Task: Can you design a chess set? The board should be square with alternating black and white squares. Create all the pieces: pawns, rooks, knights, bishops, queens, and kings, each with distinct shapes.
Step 2486:
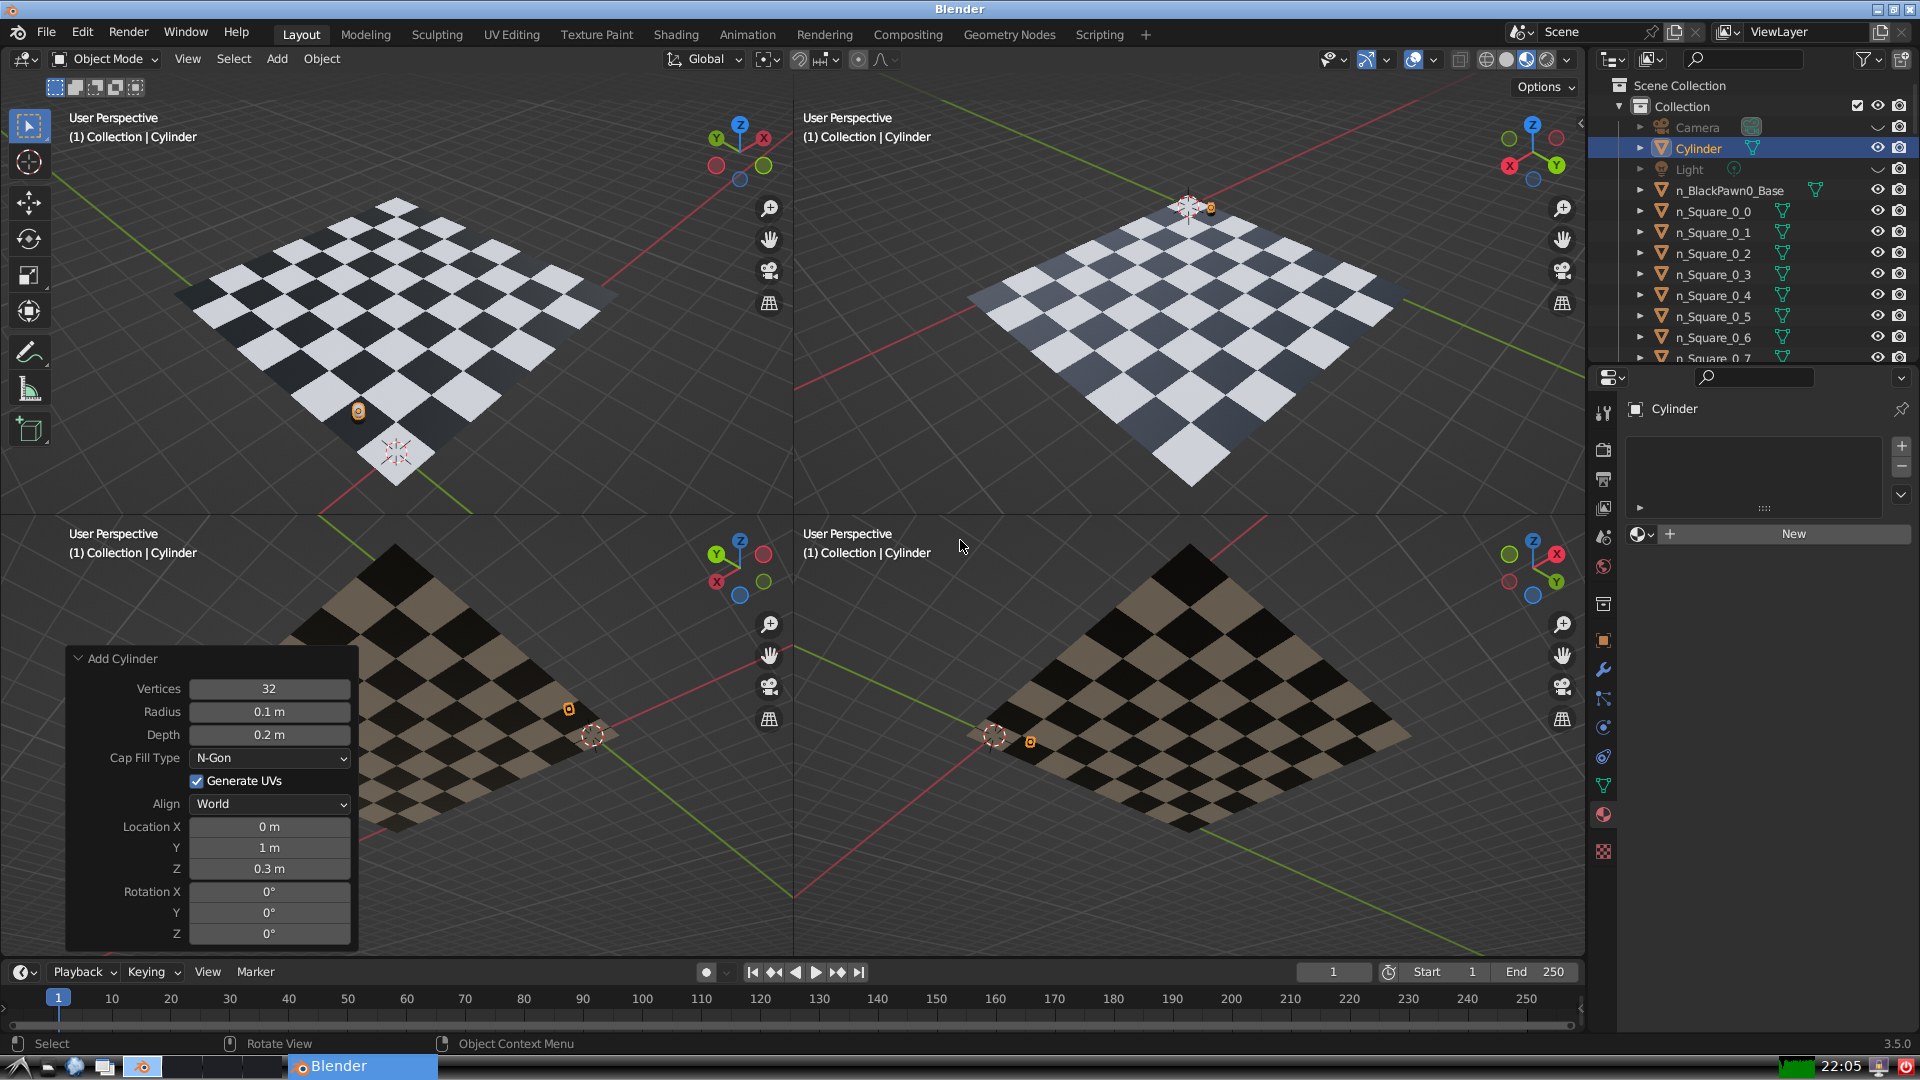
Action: {"key_press": ['Ctrl, Home']}